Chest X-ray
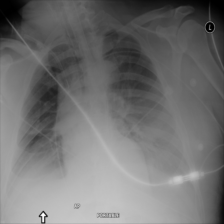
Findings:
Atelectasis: negative
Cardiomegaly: negative
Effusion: positive
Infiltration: negative
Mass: negative
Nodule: negative
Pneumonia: negative
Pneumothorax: negative
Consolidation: negative
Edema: negative
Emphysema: negative
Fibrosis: negative
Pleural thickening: negative
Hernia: negative